Question: I'm developing a distributed application using ZeroMQ. I want to implement a broker to pass messages in a centralized host.
Imagine serveral clients requesting something, to a given server. The <URL> in the ZeroMQ guide, several clients, request for something to the server and some not busy worker, does the work and replies the request.
I need the request to be directed. I mean, I want that server 5 (for instance), do the job. This using a broker in the middle to centralize the comunication in a single host.
Any idea?
I drew a picture: <URL>

The difference (I think) between my case2 and the load balancing broker example in the guide is that the brokers assigns a request to the first free worker. I need to do a request to a specific server. I hope now it is clear.
Even more clear. I need <URL> exactly example. But I can't see how a client requests to a specific server. I run the example, but all request are replied by the first non busy server.
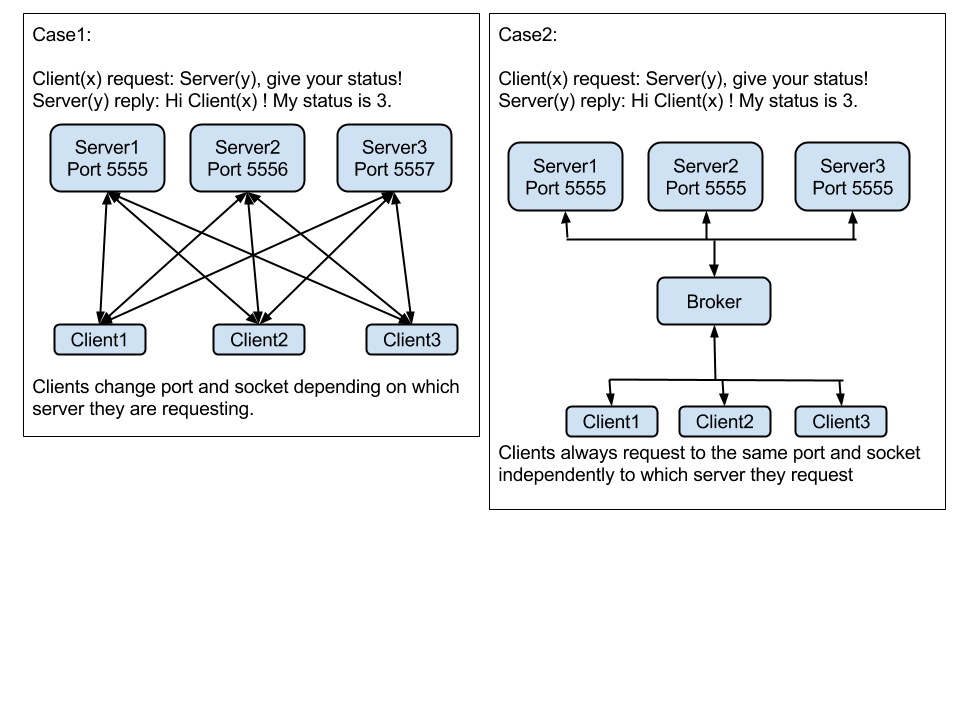
Answer: Found it!!
This is exactly what I need. <URL>
I hope it helps someone